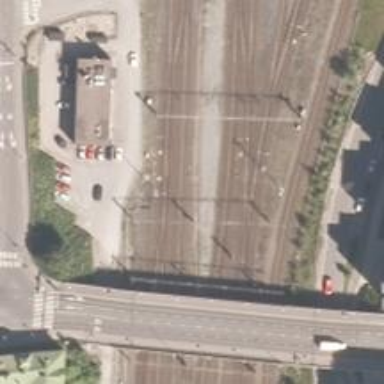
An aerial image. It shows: Railway with continuous electrified contact line.